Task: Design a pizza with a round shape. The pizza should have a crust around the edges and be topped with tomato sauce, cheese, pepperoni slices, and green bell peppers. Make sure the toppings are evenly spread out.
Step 540:
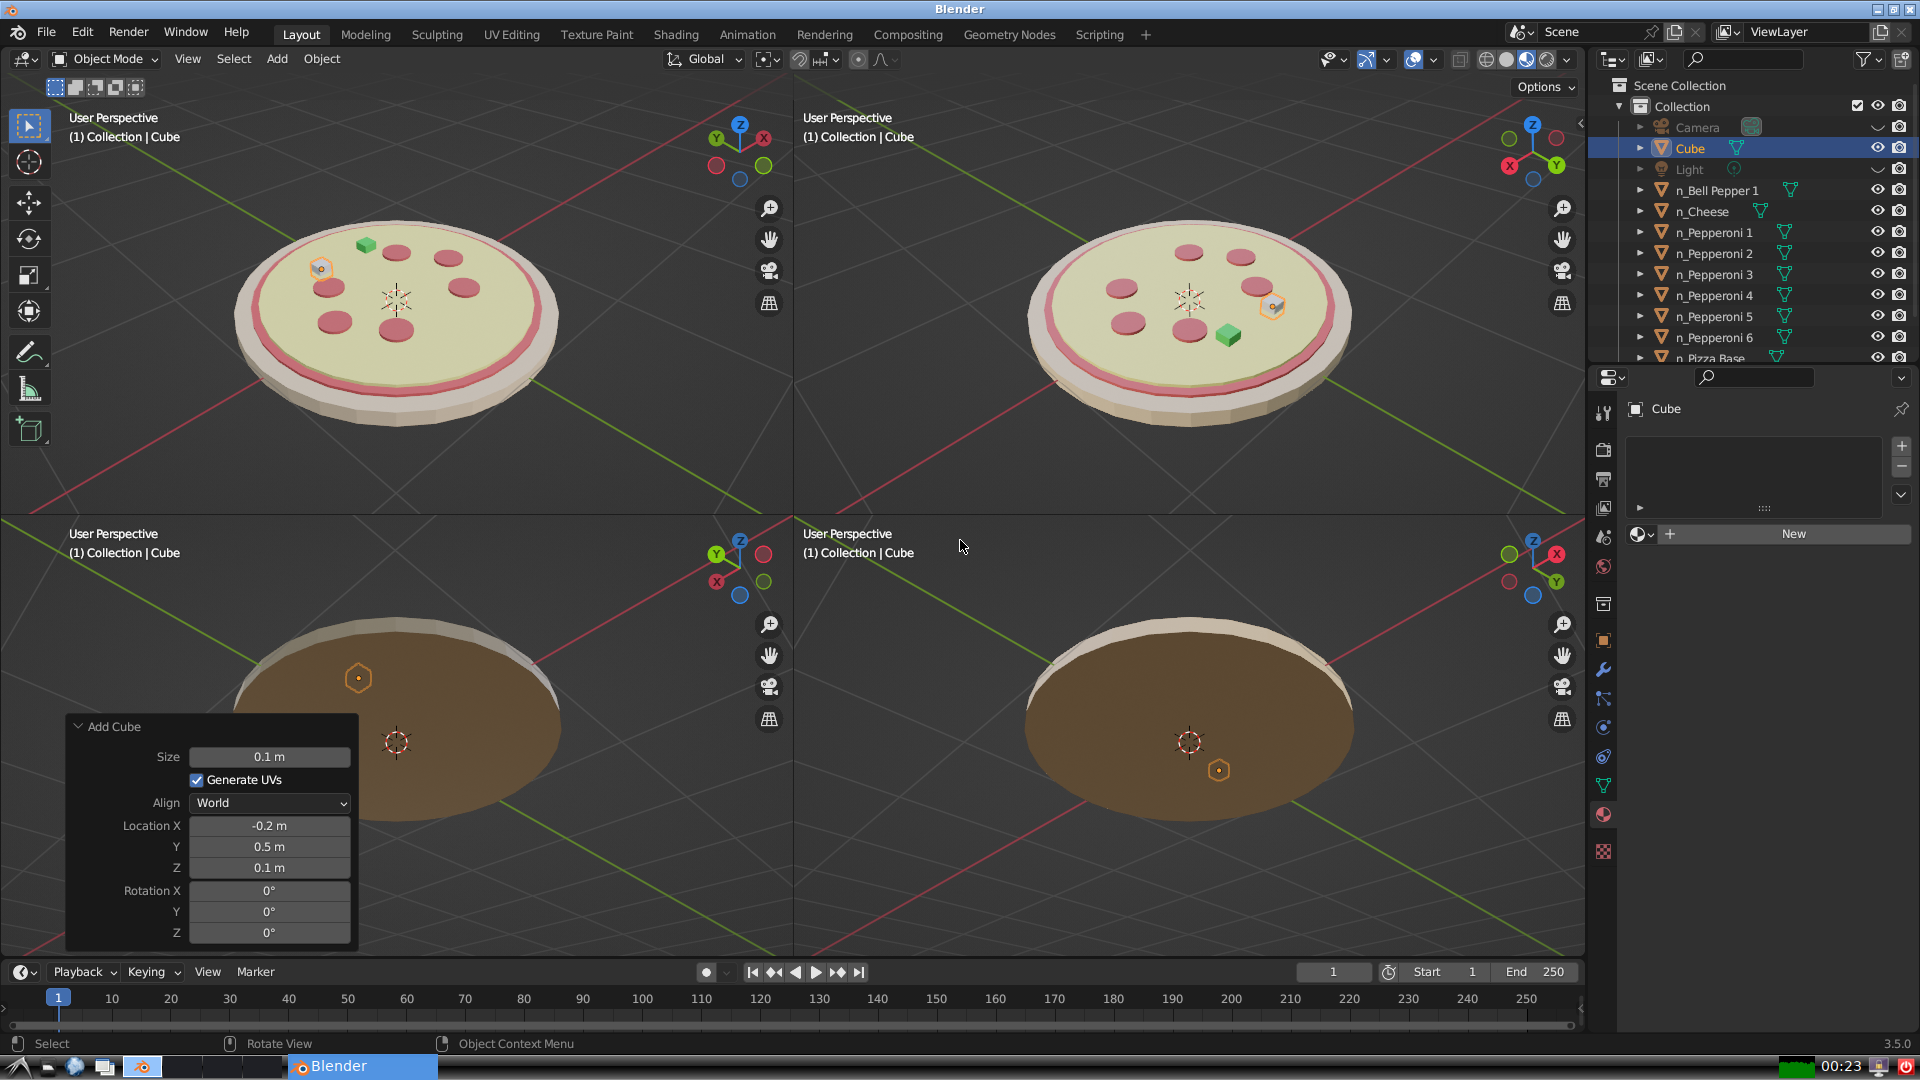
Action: {"key_press": ['Ctrl, Home']}